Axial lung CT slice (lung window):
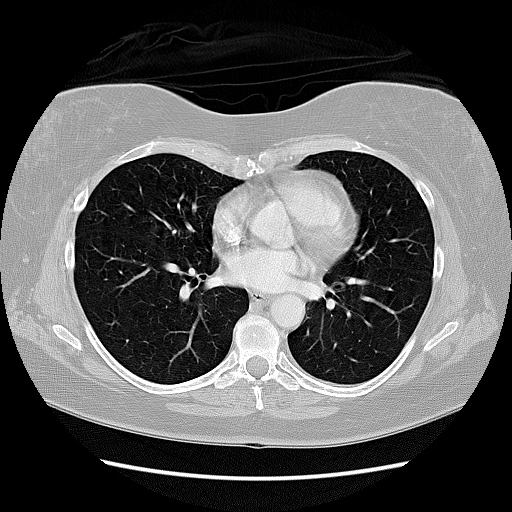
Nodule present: no